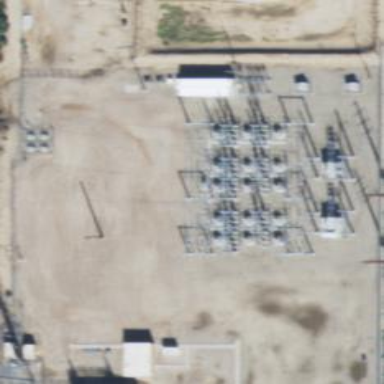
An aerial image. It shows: Switch for power supply.